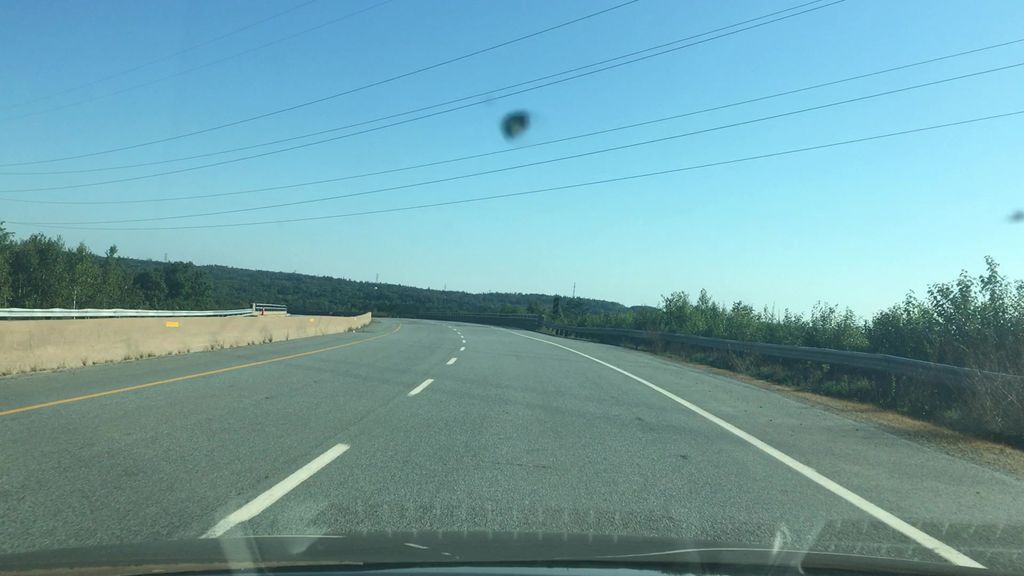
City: halifax